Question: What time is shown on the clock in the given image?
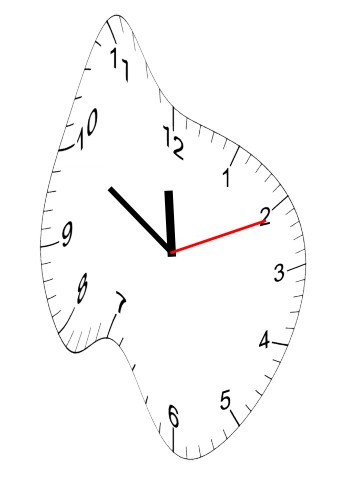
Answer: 11:50:11